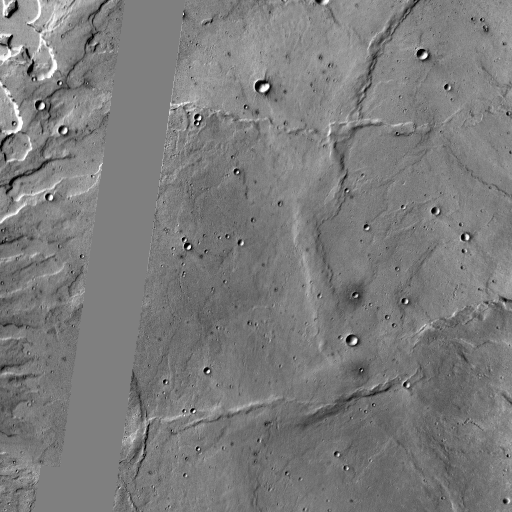
Crater classes present: Background, Other